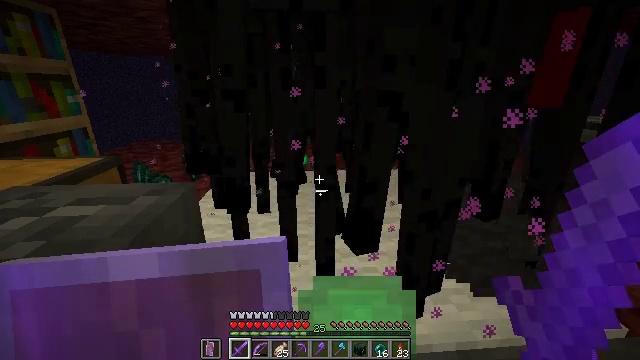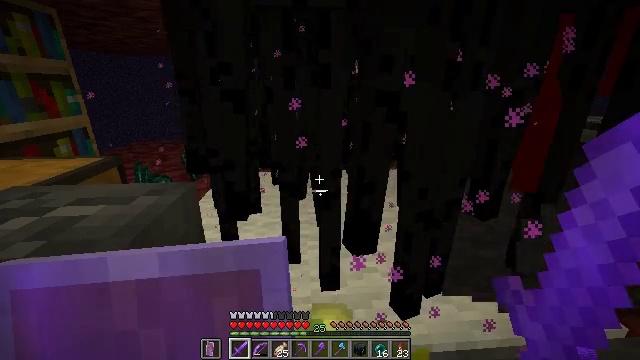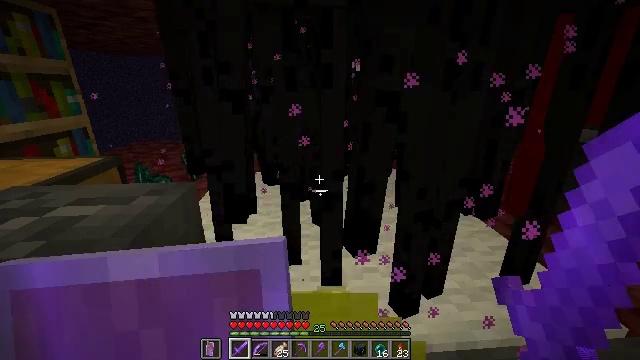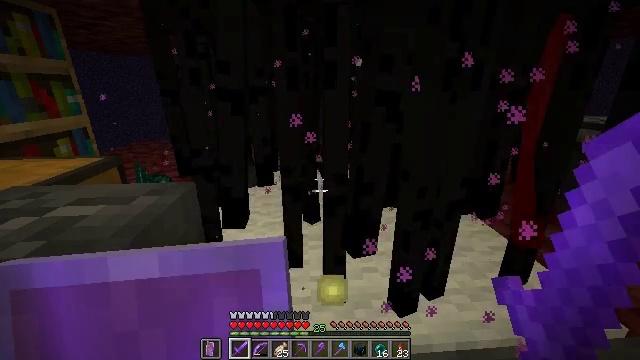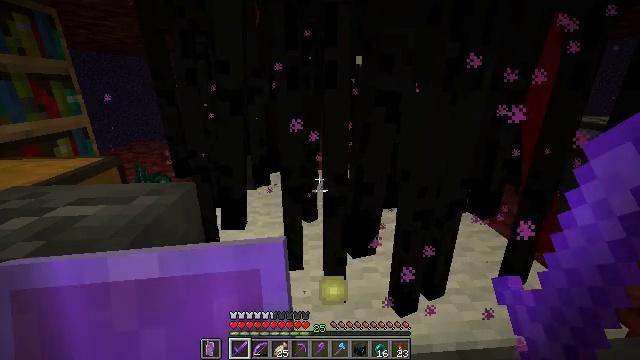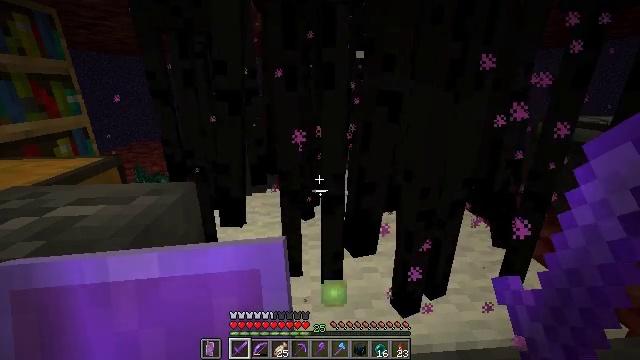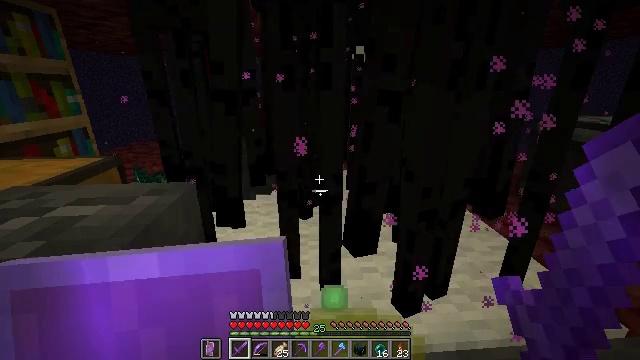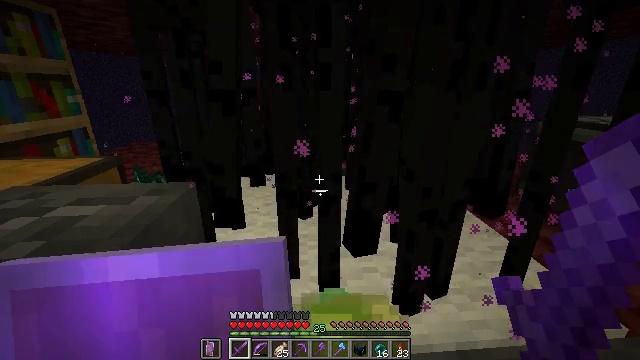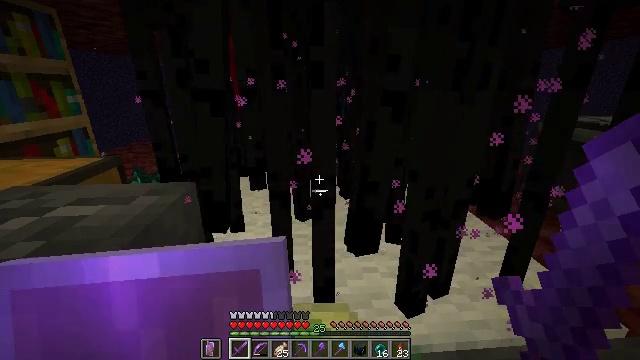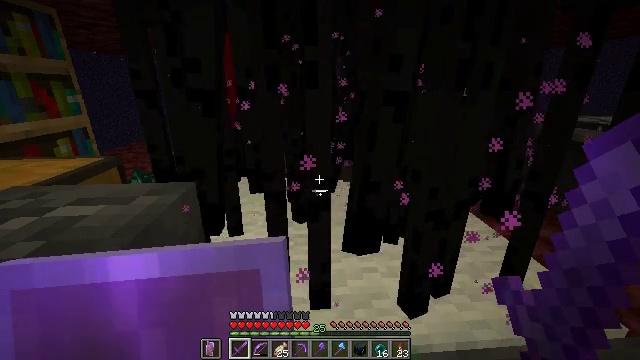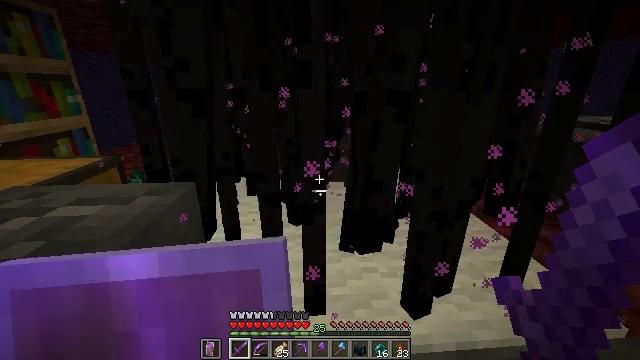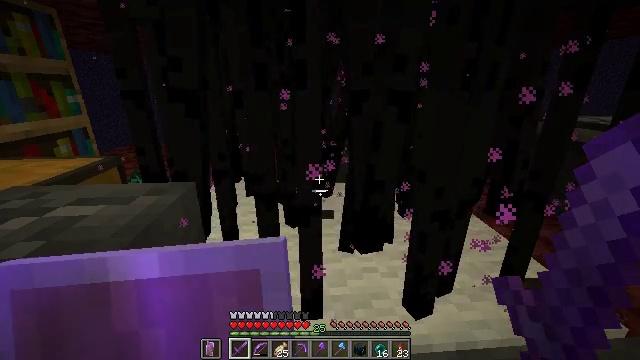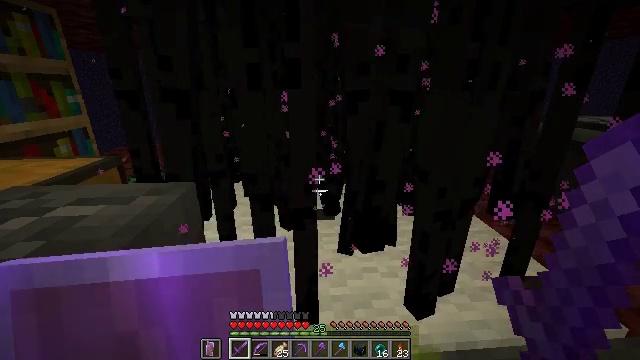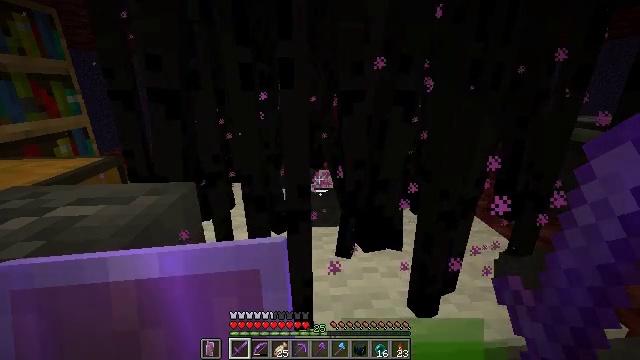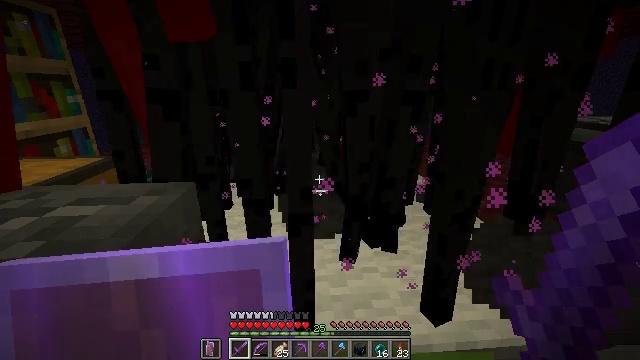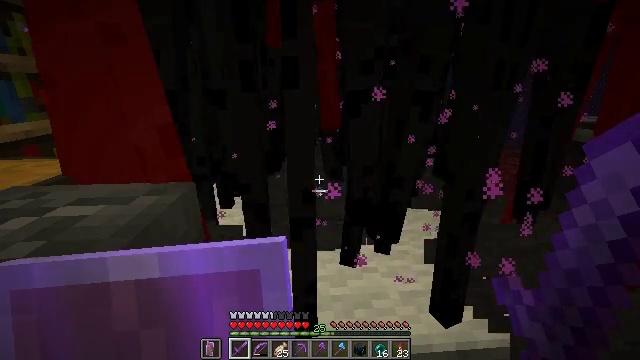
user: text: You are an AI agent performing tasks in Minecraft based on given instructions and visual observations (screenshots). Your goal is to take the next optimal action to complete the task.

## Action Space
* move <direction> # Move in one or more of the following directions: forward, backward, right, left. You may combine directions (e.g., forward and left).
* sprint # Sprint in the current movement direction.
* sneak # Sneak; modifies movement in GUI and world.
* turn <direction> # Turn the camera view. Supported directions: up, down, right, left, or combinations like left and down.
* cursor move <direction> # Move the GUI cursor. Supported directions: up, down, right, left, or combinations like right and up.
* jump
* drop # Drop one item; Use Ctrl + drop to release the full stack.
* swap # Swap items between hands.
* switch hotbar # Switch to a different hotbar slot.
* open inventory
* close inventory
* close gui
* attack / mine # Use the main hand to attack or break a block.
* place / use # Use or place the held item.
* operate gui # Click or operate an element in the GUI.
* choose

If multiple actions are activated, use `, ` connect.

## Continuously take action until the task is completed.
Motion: motion action
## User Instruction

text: Hunt the enderman.
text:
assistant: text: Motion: sneak
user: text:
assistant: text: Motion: sneak
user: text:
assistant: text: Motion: sneak
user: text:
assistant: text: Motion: sneak
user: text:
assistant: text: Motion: sneak
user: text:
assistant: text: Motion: sneak
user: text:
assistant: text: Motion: sneak
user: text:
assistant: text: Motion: sneak
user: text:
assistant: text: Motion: sneak
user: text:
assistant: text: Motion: sneak
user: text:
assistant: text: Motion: sneak
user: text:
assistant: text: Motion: sneak
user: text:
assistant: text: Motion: sneak
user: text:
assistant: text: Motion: sneak
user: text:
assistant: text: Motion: sneak
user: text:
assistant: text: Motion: sneak
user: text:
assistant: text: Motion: sneak
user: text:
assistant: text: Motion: sneak
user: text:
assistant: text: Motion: sneak
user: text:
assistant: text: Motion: sneak
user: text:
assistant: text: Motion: sneak
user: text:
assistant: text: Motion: sneak
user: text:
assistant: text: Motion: sneak
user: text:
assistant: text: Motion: sneak
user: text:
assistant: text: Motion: sneak
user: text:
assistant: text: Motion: sneak
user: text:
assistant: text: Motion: sneak
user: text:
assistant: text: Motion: sneak
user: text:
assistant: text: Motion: sneak
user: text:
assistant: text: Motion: sneak